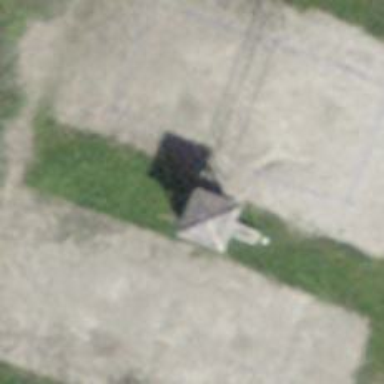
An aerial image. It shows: Volleyball pitch for leisure sports activities.